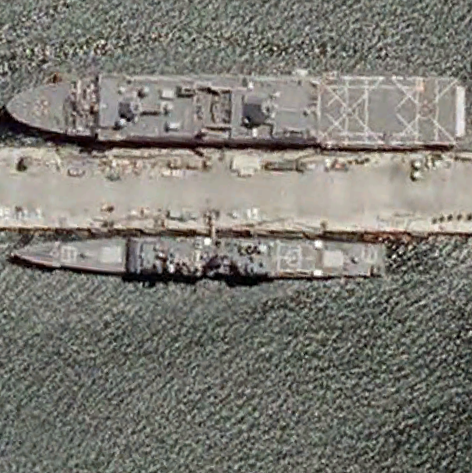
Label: combat